Question: Sorry for my bad English.
I need to make an native SDK to show an overlay popup window to show a message on the top of the current activity.
The window will show about several seconds and then dismiss.
When the window is showing, the content behind needs to be active.
I try several methods, such as 'startActivity' with not touchable and 'popupWindow.showAtLocation', but no one can act as the same behavior like Google Play Service-overlay window when you log in using Google account in applications.
I cannot get the current activity context or the current view since I don't have the 'GET_TASK' permission.
Google Play popup overlay window Screenshot:

I need advise, thanks.
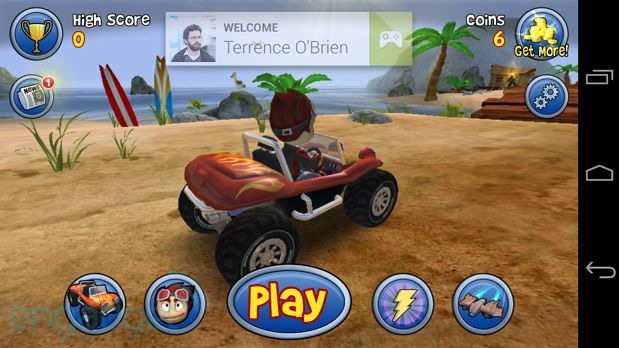
Answer: > I think you need to create a showCase for your app.
<URL> will help you .
if you want 'more customization'. you have to create a Service. <URL> if you want an overlay.